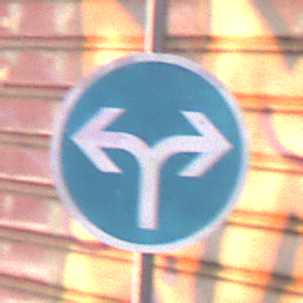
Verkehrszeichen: VorgeschriebeneFahrtrichtungRechtsOderLinks
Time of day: MorningAfternoon
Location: Outdoor (Urban)
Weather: Clear
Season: NotSpecified
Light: Natural